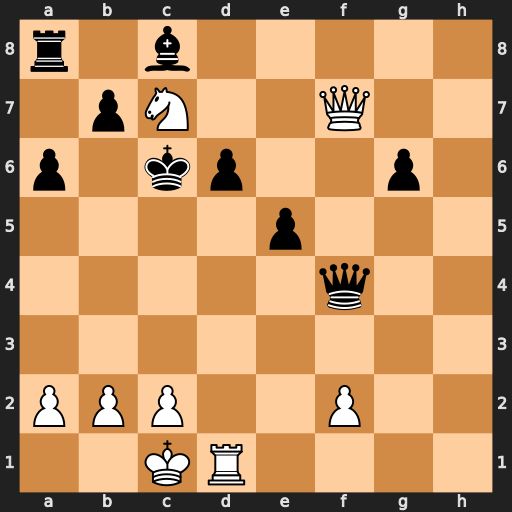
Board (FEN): r1b5/1pN2Q2/p1kp2p1/4p3/5q2/8/PPP2P2/2KR4
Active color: w
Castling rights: -
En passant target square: -
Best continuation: Qxf4 exf4 Nxa8